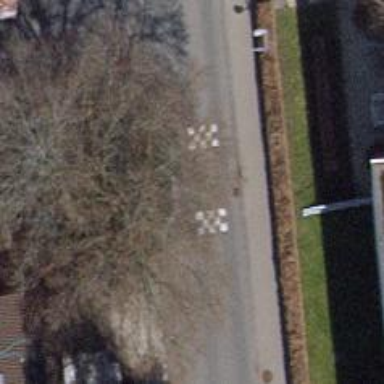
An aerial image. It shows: Traffic calming cushion.